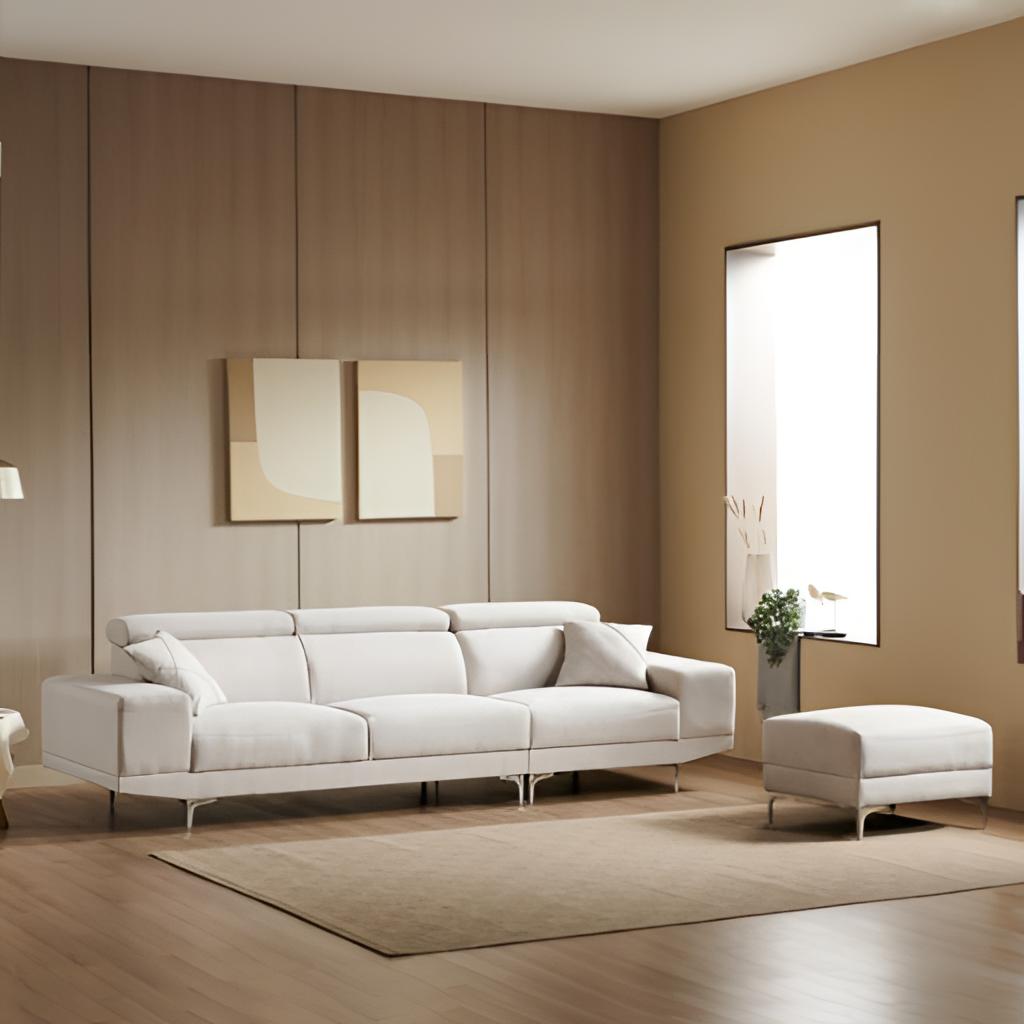
living room, fabric sofa, brown wood flooring, with plank pattern, wood wallpaper, with solid pattern, modern